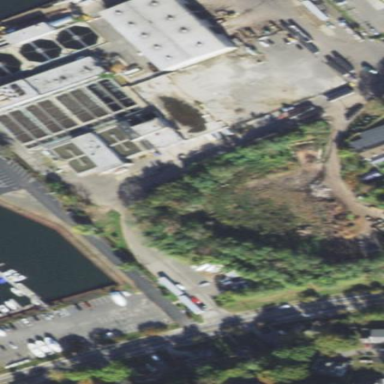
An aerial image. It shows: Wastewater plant.